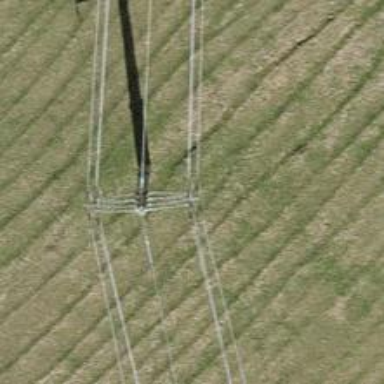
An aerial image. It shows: Power line in the image.